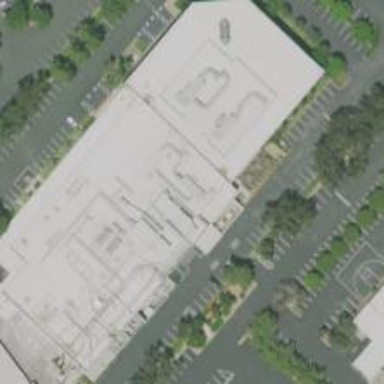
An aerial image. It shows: Building.